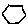
Label: hexagon